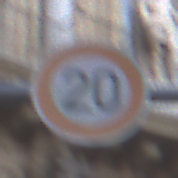
Verkehrszeichen: Geschwindigkeit20
Umgebung: Outdoor, Urban
Tageszeit: SunriseSunset
Wetter: PartlyCloudy
Licht: Natural
Jahreszeit: NotSpecified
Kontrast: LowContrast